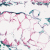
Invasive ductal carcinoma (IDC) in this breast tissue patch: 0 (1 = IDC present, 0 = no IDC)